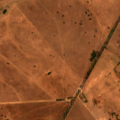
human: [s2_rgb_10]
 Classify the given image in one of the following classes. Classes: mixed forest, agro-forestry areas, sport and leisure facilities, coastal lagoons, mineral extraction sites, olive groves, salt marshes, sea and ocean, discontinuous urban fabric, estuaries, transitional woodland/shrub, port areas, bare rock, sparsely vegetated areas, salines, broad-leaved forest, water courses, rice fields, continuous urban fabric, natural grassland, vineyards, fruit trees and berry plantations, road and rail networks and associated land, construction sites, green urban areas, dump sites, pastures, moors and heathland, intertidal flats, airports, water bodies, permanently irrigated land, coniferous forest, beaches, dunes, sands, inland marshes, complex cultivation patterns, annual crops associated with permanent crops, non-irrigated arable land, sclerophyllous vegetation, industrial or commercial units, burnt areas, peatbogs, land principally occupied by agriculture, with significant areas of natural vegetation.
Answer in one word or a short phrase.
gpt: non-irrigated arable land